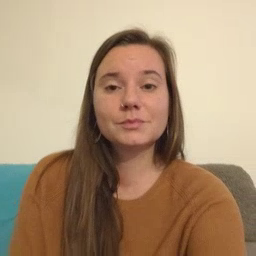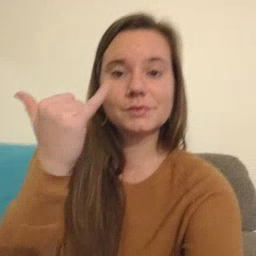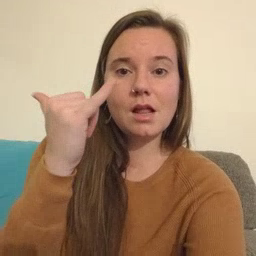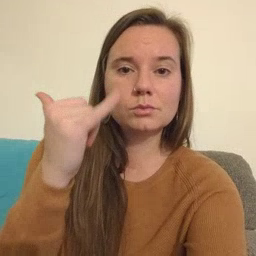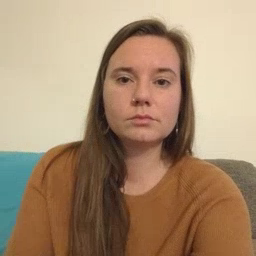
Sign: yellow